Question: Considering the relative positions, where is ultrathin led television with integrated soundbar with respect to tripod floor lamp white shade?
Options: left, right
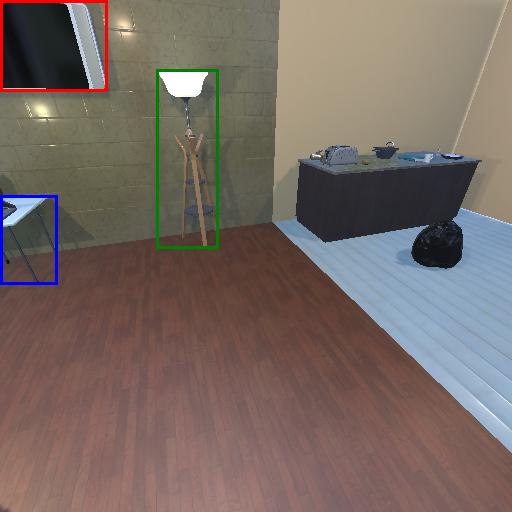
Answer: left